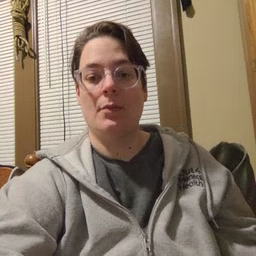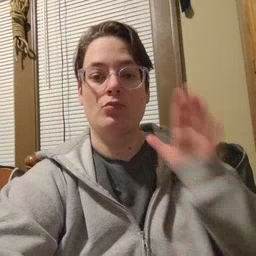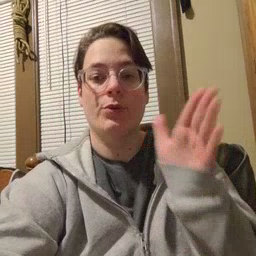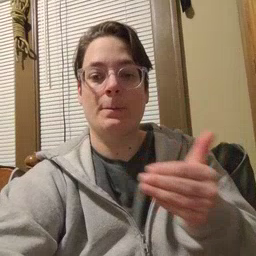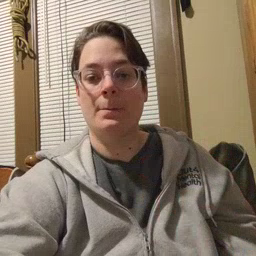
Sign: bedroom